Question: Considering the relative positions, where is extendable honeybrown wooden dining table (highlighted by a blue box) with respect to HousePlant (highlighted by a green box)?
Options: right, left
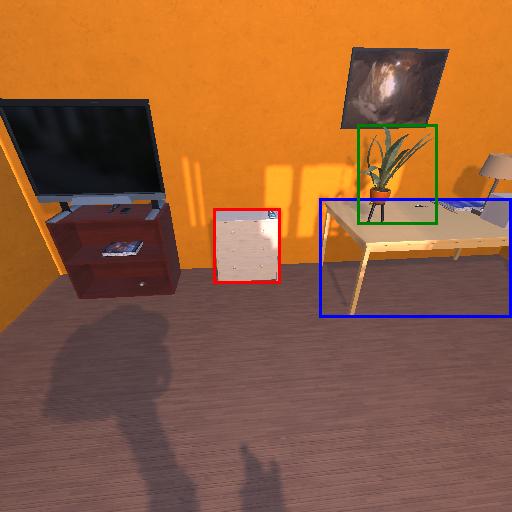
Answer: right